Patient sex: F
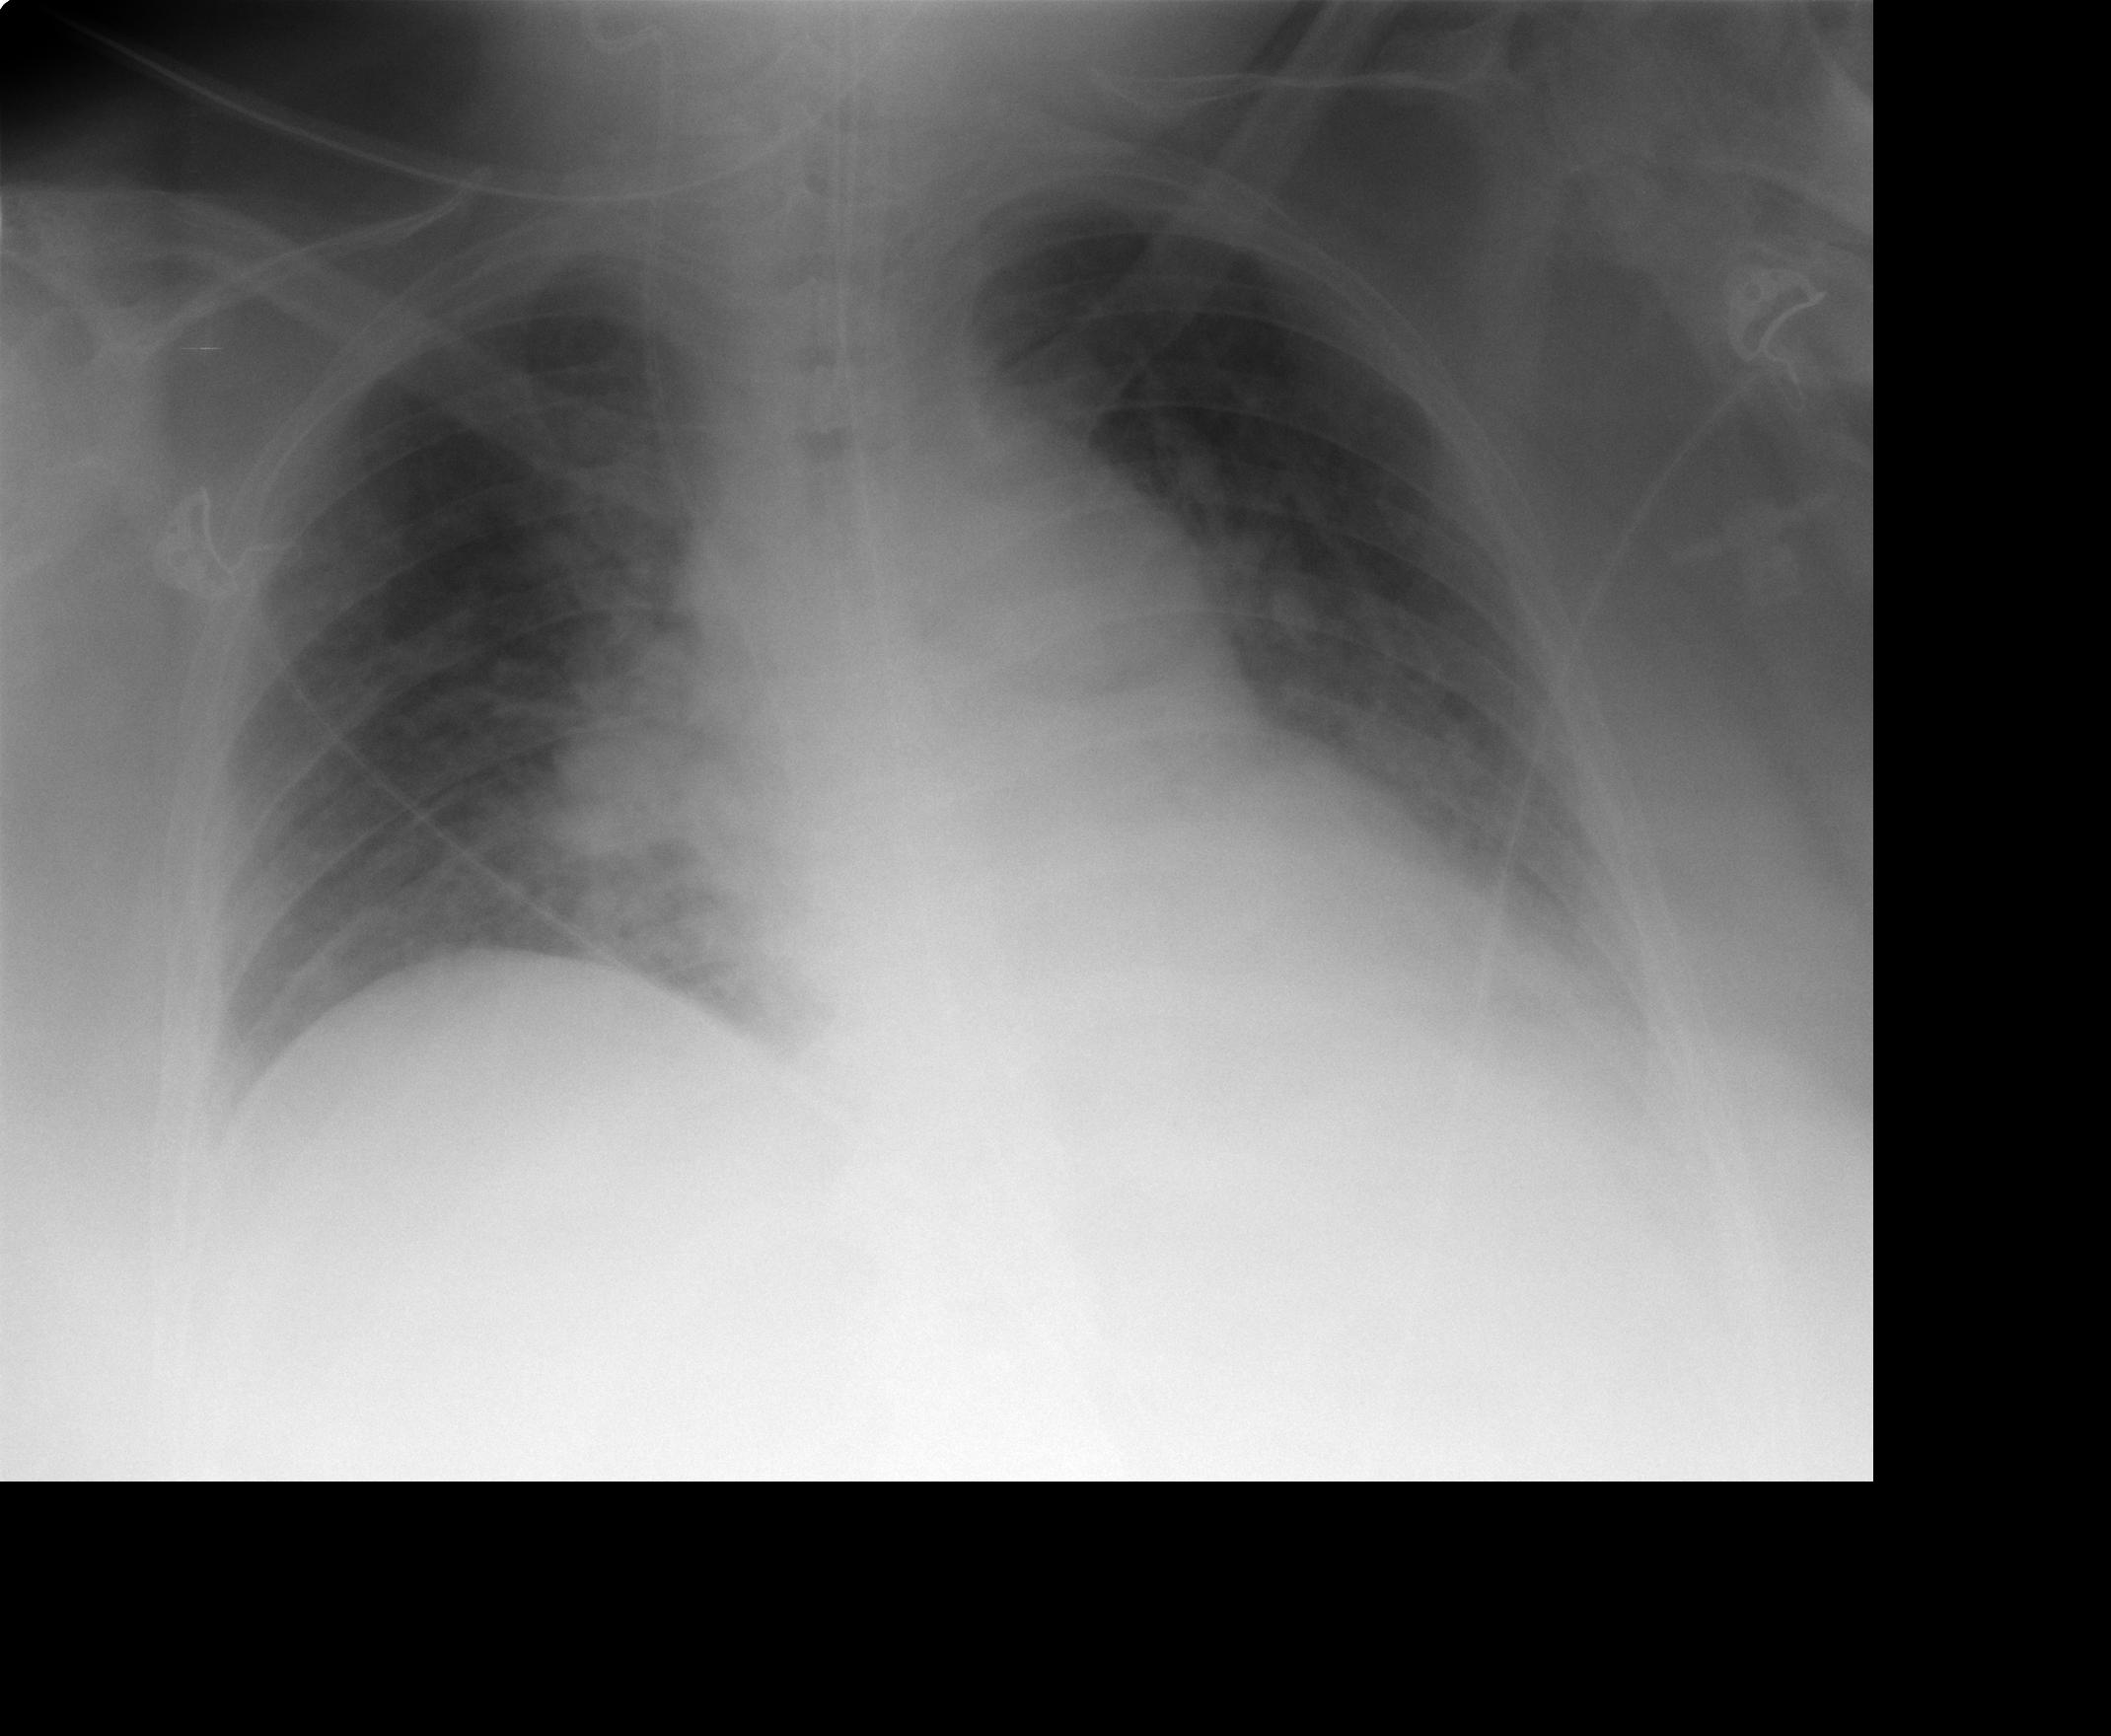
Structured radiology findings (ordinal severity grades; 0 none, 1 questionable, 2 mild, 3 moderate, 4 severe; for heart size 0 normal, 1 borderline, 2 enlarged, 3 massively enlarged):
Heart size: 0
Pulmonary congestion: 1
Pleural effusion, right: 0
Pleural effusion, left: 2
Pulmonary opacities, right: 2
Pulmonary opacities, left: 2
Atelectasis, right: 2
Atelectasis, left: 2